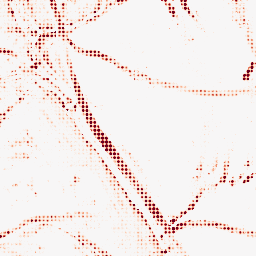
Category: morphological
Decomposition family: morphological_square
Decomposition parameters: operation: opening
size: 10
Upsampling method: sinc_hamming
Upsampling parameters: scale: 8
kernel_size: 4
Upsampling scale: 8